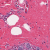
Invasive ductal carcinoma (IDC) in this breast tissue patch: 0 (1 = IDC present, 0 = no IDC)